Field crop: maize
Growth stage: 2
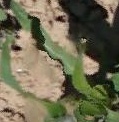
Species: maize